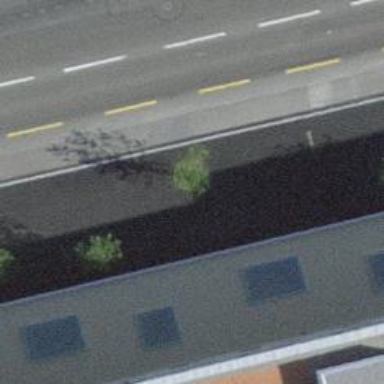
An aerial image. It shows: Bicycle parking facility.